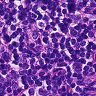
Metastatic tissue present: no